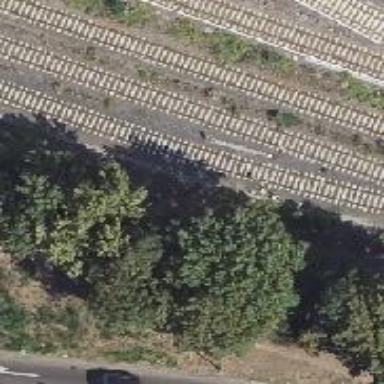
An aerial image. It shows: Wedge used for railway derailment.